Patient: sex M, age 44
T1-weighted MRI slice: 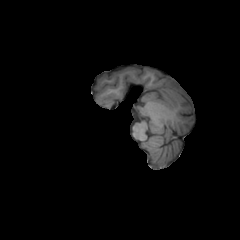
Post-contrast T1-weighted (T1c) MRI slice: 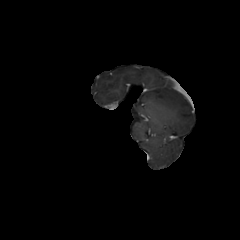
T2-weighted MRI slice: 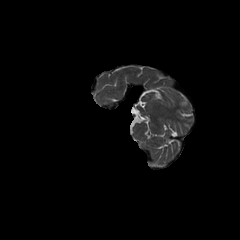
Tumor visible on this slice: no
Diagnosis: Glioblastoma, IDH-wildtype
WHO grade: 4